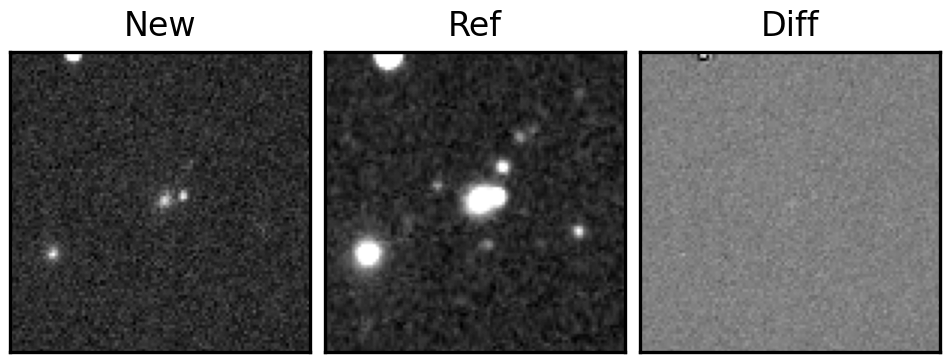
Label: real